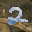
Label: 2